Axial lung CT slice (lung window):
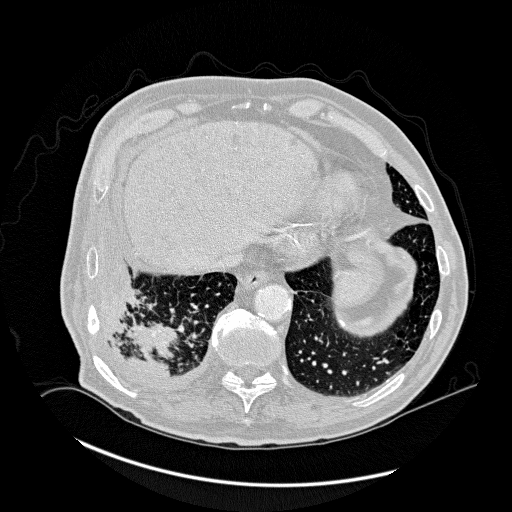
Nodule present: no